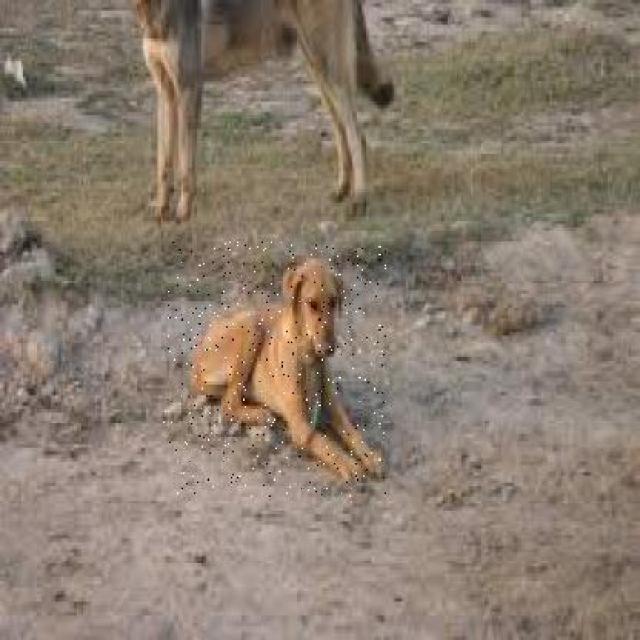
Healthy canine skin — no visible lesions, inflammation, or abnormalities. The skin and coat appear normal.